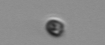
Label: nanoplankton_mix